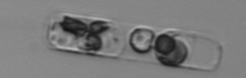
Label: Guinardia_delicatula_TAG_internal_parasite